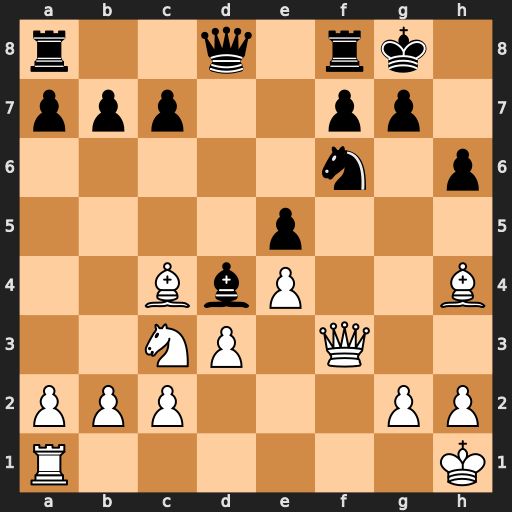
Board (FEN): r2q1rk1/ppp2pp1/5n1p/4p3/2BbP2B/2NP1Q2/PPP3PP/R6K
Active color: w
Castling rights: -
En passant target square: -
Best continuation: Nd5 Nxd5 Bxd8